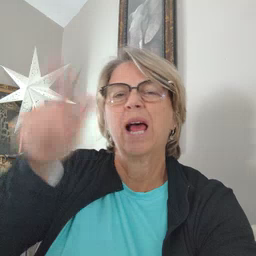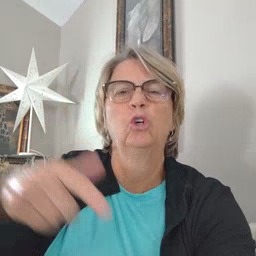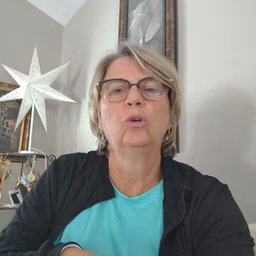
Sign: later